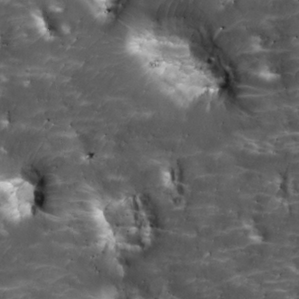
Label: non_frost